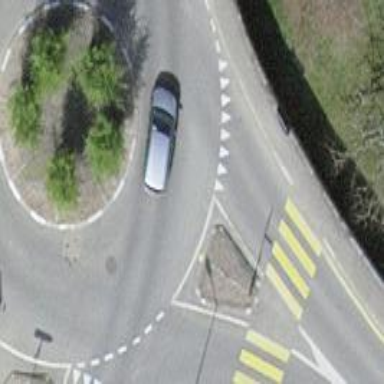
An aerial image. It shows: Asphalt road that is secondary route leading to roundabout.